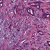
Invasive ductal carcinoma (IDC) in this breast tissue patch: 1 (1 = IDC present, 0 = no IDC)